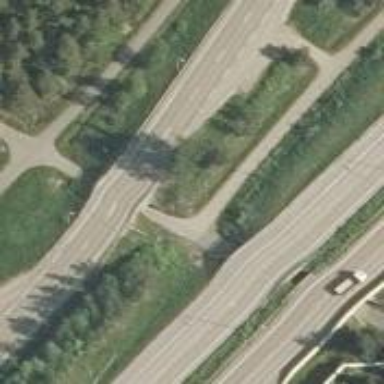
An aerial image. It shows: Cycleway.